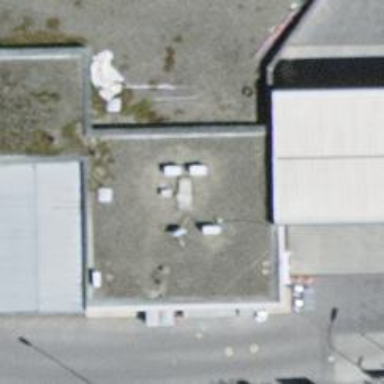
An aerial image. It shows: Convenience shop.